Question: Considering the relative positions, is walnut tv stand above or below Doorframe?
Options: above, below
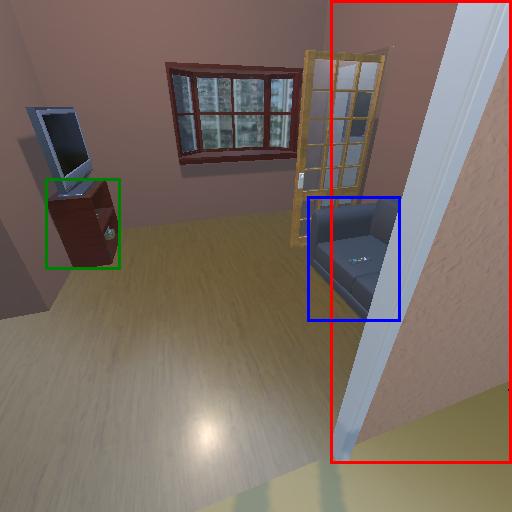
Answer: above